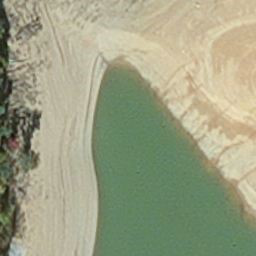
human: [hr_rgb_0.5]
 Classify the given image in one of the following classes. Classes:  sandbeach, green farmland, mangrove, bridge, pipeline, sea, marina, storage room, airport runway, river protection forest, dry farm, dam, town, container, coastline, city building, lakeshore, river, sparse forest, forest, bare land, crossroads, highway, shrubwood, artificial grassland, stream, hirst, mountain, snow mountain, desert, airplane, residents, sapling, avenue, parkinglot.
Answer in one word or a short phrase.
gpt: hirst